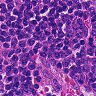
Metastatic tissue present: no